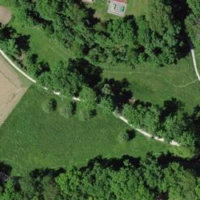
EUNIS habitat code: 55
Species observed at this site:
Allium ursinum
Lamium galeobdolon